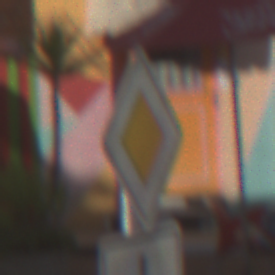
Verkehrszeichen: Vorfahrtsstrasse
Zusatzzeichen unten: VerlaufVorfahrtsstrasse3
Umgebung: Outdoor, Special
Tageszeit: MorningAfternoon
Wetter: PartlyCloudy
Licht: Natural
Jahreszeit: NotSpecified
Kontrast: HighContrast